Field crop: maize
Growth stage: 2
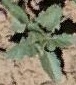
Species: datura